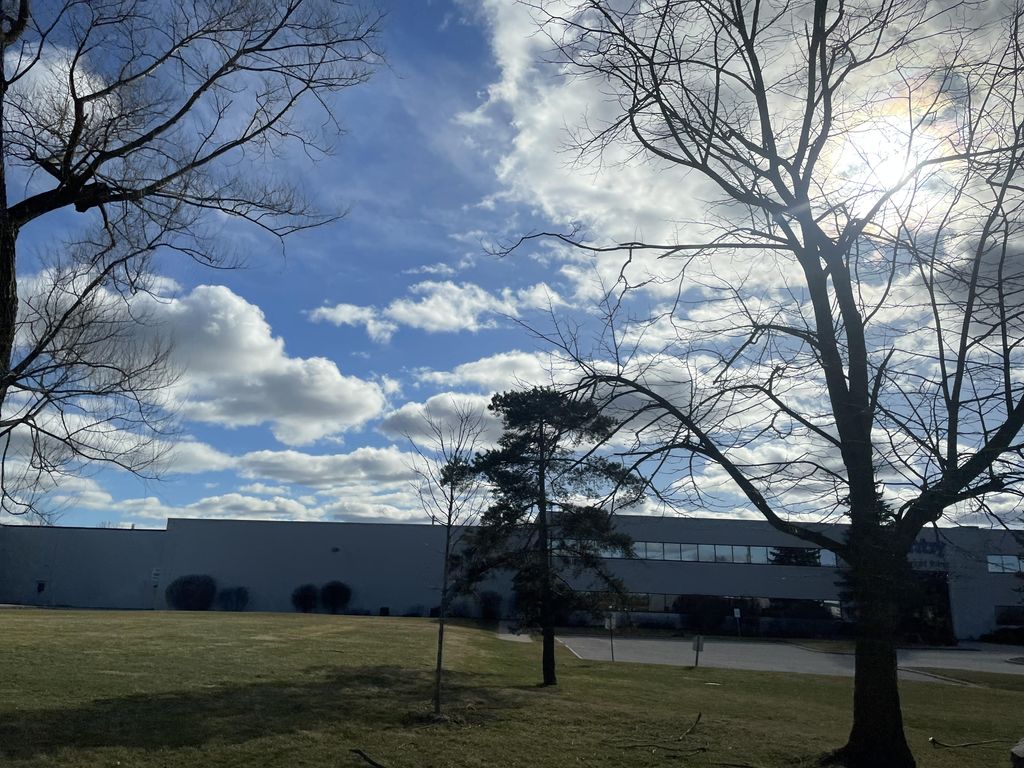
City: kitchener-waterloo